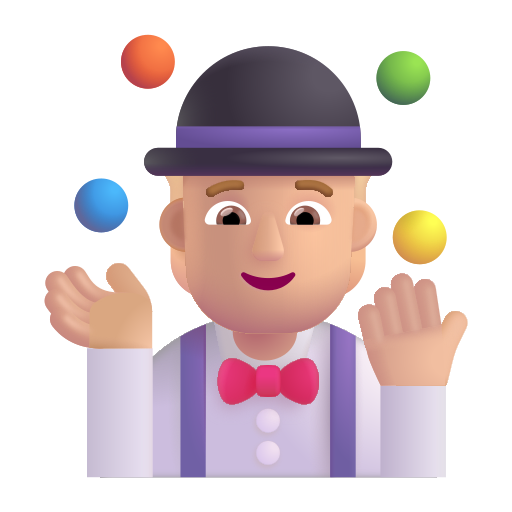
person juggling color  light